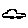
Label: car